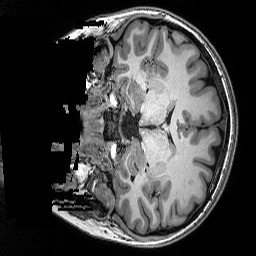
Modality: T1w
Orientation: coronal
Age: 19
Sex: female